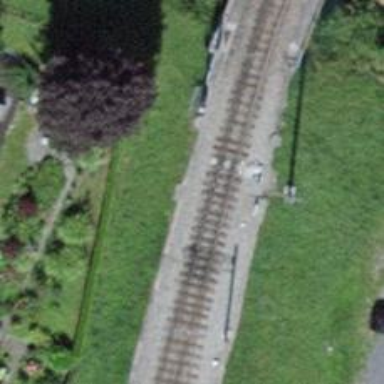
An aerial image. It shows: Narrow-gauge railway track with one electrified contact line.